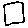
Label: square